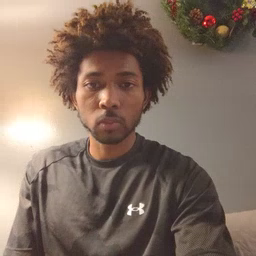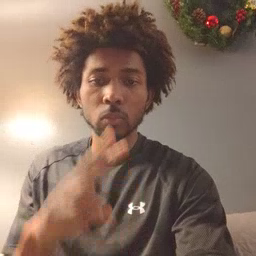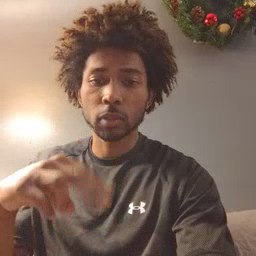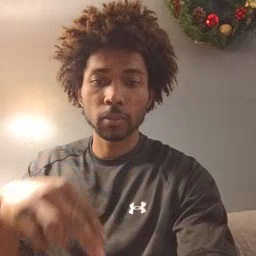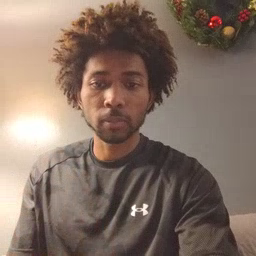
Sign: read